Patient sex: M
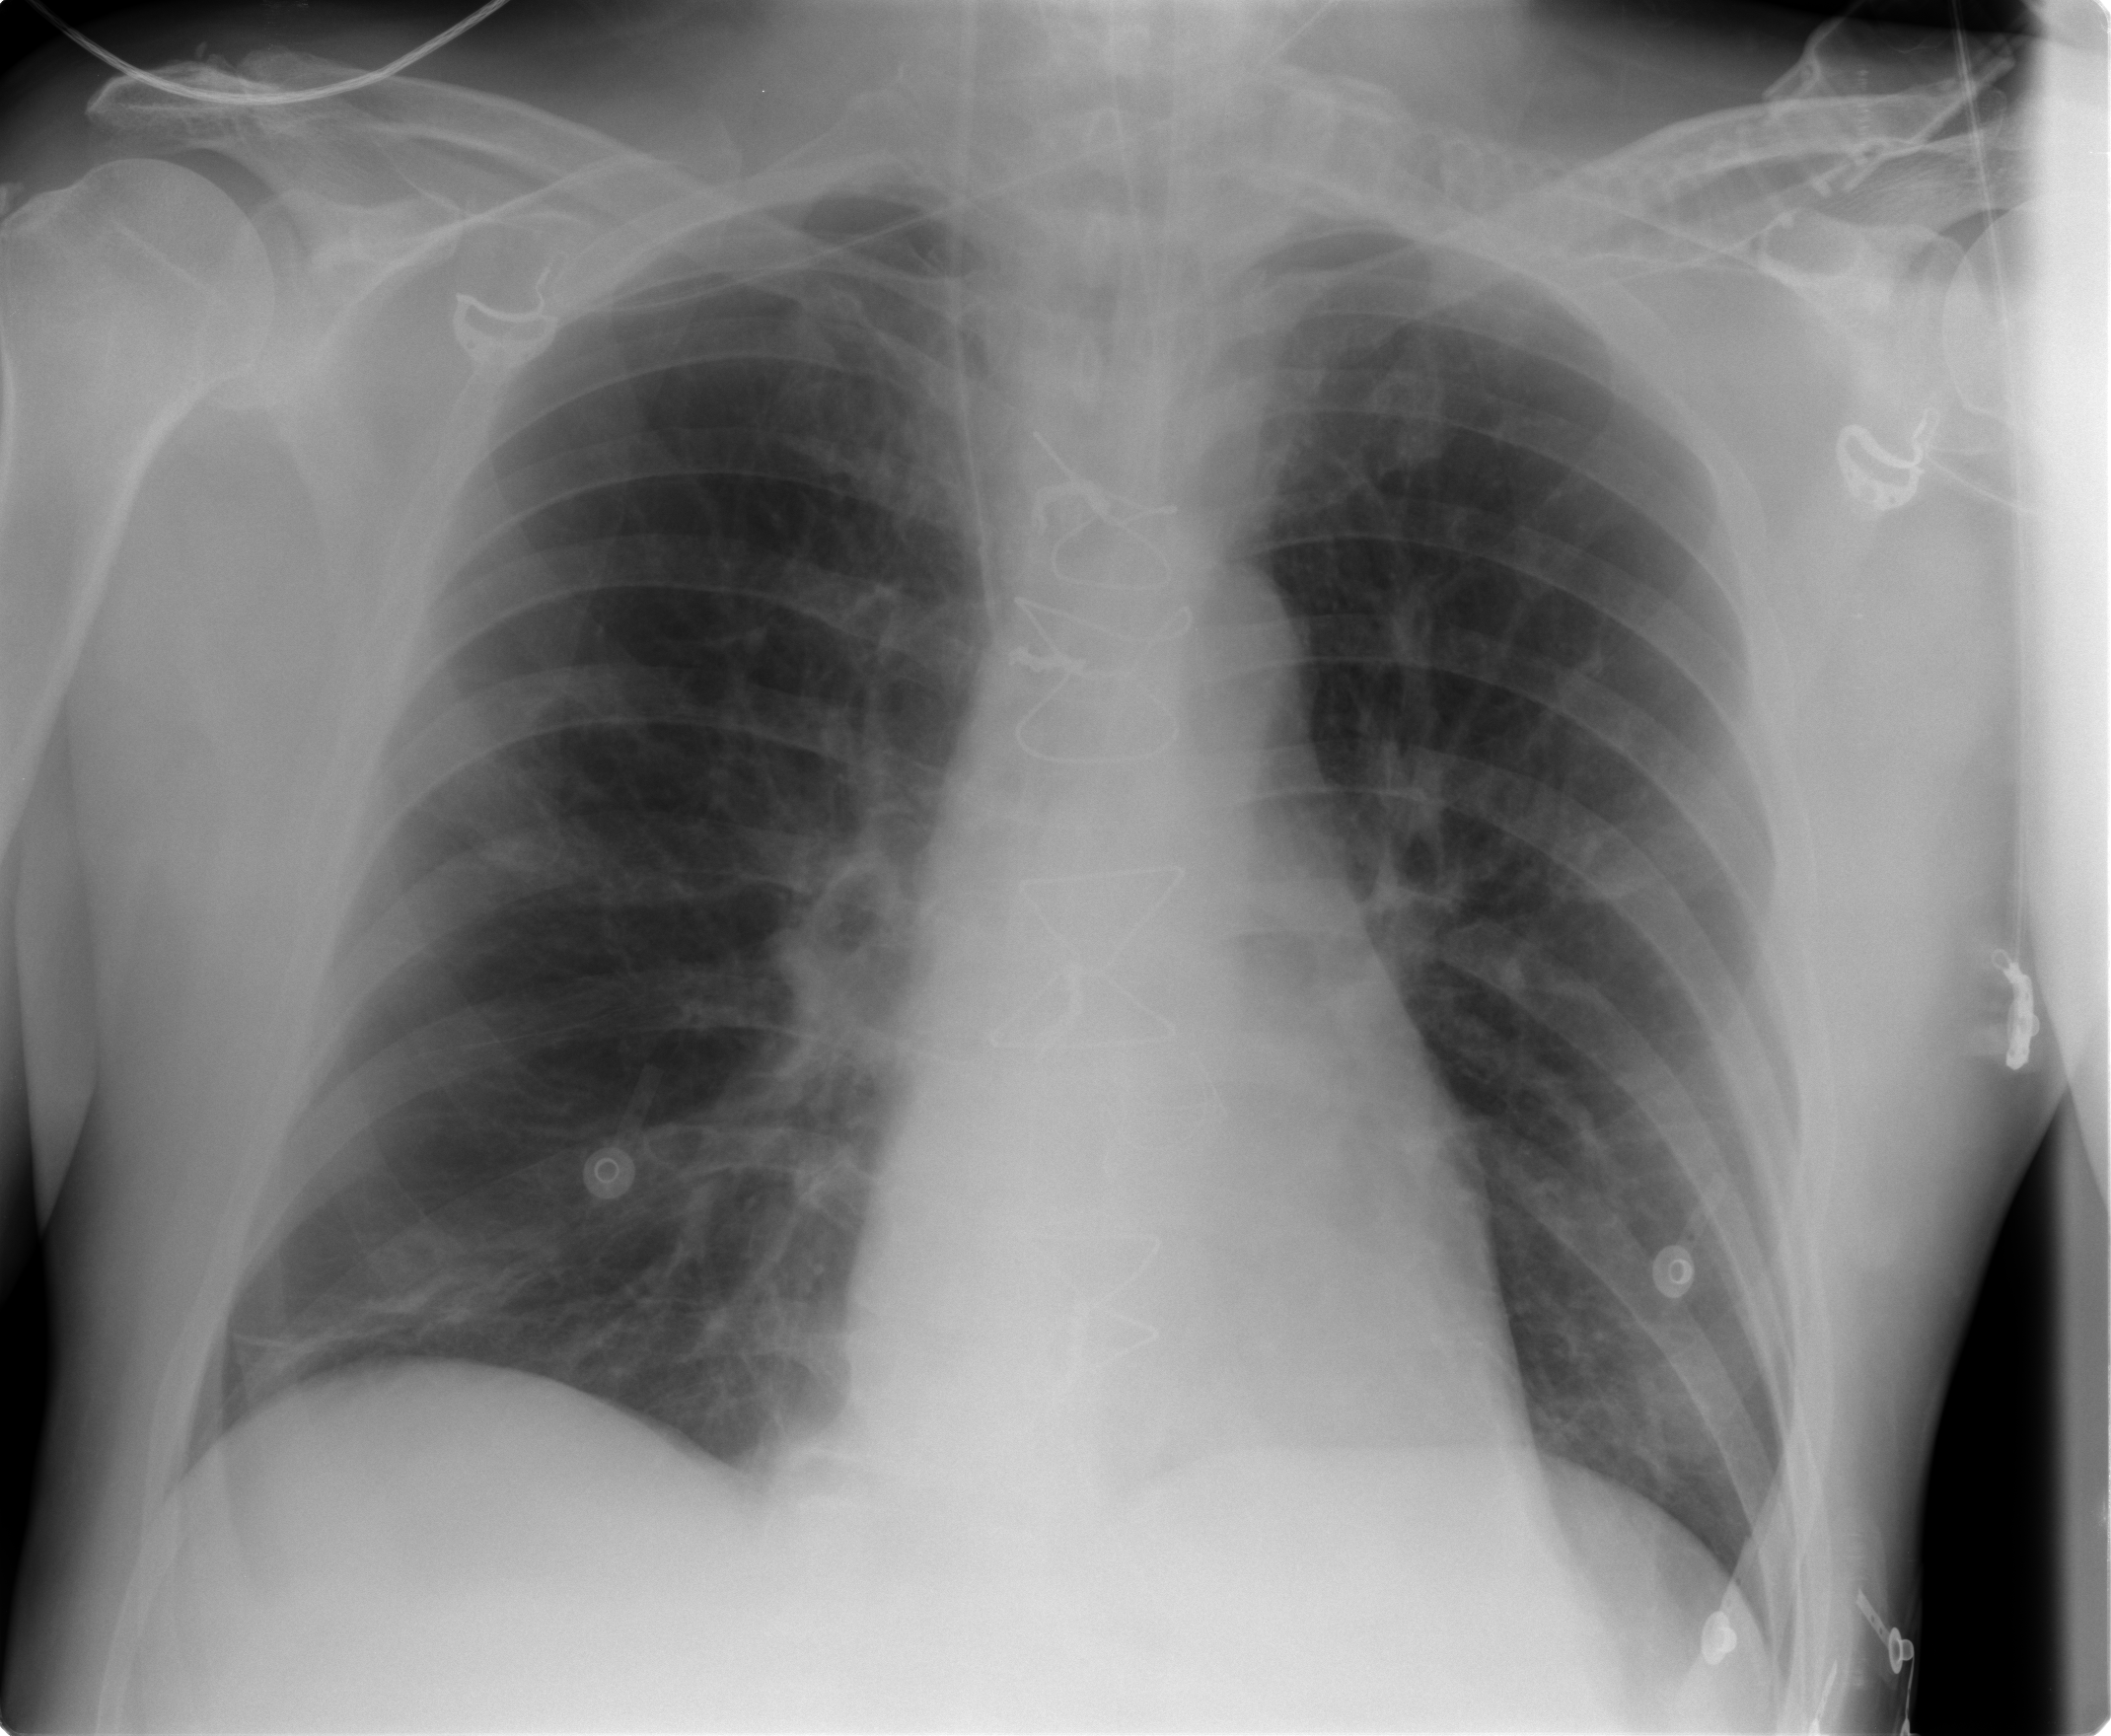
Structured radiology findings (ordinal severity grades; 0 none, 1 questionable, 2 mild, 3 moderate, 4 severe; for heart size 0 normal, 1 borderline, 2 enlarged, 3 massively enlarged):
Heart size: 0
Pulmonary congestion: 0
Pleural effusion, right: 0
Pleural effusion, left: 0
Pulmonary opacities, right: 0
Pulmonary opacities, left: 0
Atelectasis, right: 2
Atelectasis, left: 2